Question: I have a button like the below

If a user clicks on the , I'd like one action to be called.
If a user clicks on any other part of the rest of the Anchor, they should navigate to a different page.
I've nested everything into an anchor element like so
'''
<a id = "contact_button_outer" href = "http://example.com/linkedtopage">
<button id = "contact_button">
Get Started Now.
<span id = "call_sales_button" onclick = "call();">
Call <PHONE>
</span>
</button>
</a>
'''
The call function is defined as
'''
function call(){
/*what it do*/
return false
}
'''
I've also added z-indexes to both the anchor and the span, with the span having a higher index than the anchor.
If the user clicks on the phone number span, the default anchor action is still redirecting the browser to the linked page.
How would you prevent the default action from occurring in this instance?
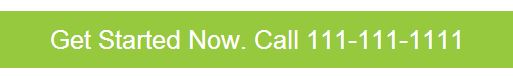
Answer: - 'a > button'- <URL>-
'''
const fn = {
call(evt) {
// Check if there's an Anchor element as parent
if (evt.target.closest("a")) evt.preventDefault(); // Do not follow parent link
// Call instead!
console.log("calling <PHONE>")
}
};
document.querySelectorAll("[data-click]").forEach(EL => {
EL.addEventListener("click", (evt) => {
const fnName = evt.currentTarget.dataset.click; // "call"
if (fn<URL>;
});
});
'''
'''
<a href="http://example.com/linkedtopage">
Get Started Now.
<b data-click="call">Call <PHONE></b>
</a>
'''
PS: Preferably don't do that, wrap into links only the portions you want to be links, and the other ones create click handlers for JS.
Additional read:
- <URL>